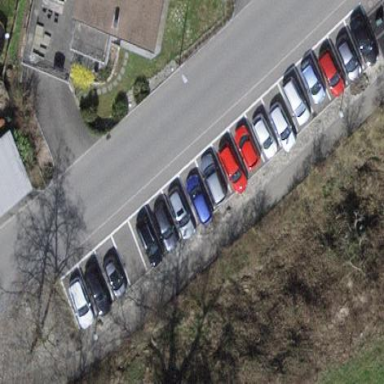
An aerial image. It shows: Street-side parking area with asphalt surface.